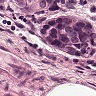
Metastatic tissue present: yes